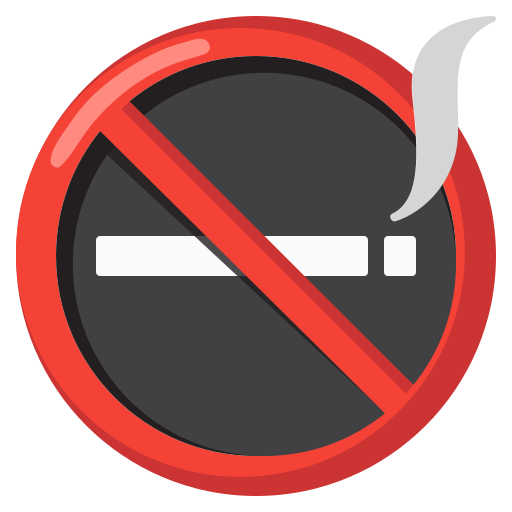
Emoji: 🚭